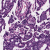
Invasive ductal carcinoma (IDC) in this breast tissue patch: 1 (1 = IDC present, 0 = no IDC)